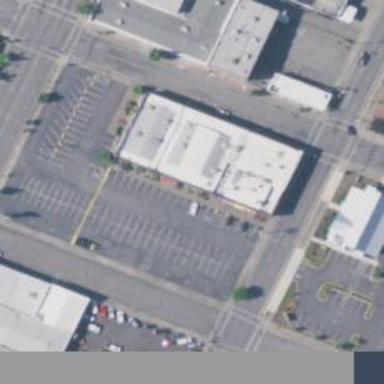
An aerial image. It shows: Commercial building.